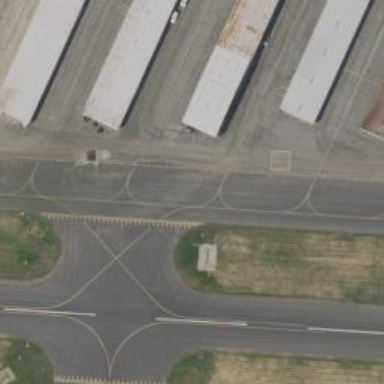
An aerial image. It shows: View of taxiway at the airport.